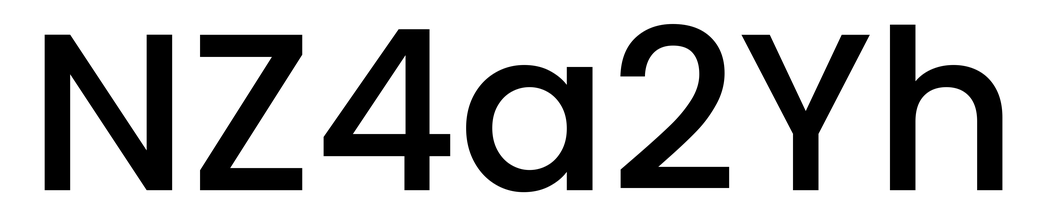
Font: Poppins-Medium